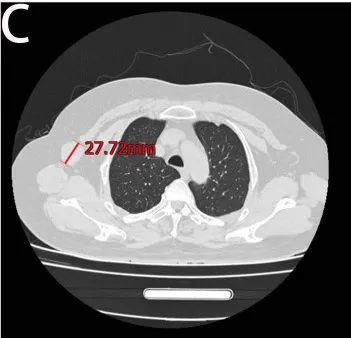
Axillary ultrasound and lung CT. Panel (C) shows a significant reduction in the maximum diameter of the irregular soft tissue mass under the right axilla at the end of the entire chemotherapy cycle.
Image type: radiology (ct)